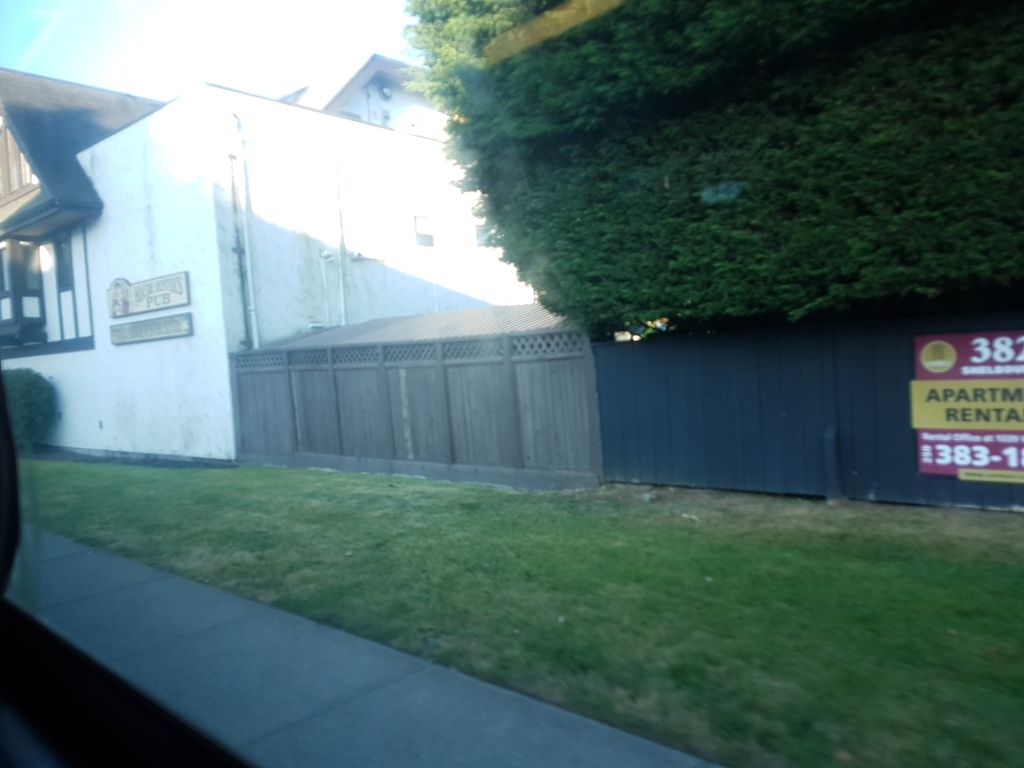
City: victoria